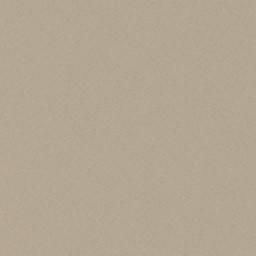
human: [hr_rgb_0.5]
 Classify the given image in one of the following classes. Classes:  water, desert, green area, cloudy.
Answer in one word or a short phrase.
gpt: desert